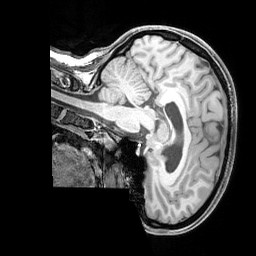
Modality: T1w
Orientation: sagittal
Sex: female
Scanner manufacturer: siemens
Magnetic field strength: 3 T
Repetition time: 2.3 s
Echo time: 0.00226 s